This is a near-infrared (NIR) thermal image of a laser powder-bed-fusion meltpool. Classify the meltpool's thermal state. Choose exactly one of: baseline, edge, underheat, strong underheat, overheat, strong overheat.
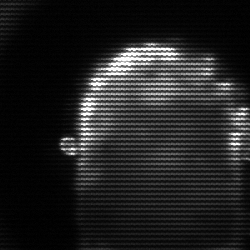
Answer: baseline